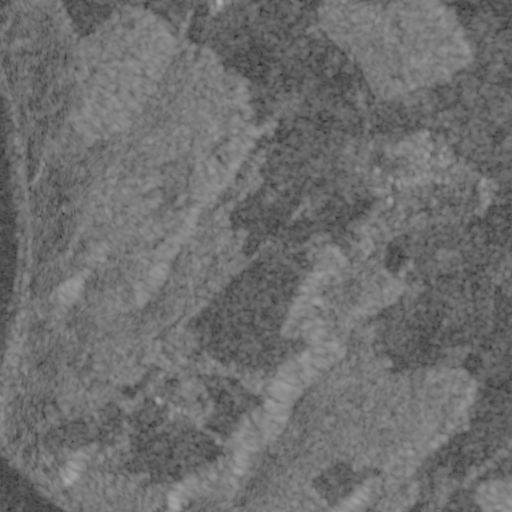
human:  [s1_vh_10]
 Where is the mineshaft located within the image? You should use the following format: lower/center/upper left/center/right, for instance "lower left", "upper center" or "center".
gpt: The mineshaft is located in the lower right of the image.
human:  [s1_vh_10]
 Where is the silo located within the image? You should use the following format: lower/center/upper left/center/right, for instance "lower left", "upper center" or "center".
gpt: The silo is located in the lower center of the image.
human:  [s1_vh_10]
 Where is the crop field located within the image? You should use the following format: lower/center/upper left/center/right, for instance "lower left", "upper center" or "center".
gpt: There is no crop field in the image.

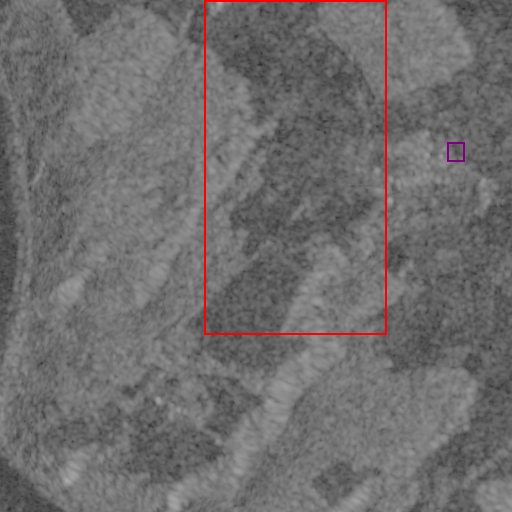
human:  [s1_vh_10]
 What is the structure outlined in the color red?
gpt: The structure outlined in red is a crop field.
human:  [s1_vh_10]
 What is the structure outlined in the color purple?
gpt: The structure outlined in purple is a park.
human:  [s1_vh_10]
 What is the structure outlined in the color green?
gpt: There is no green outline.